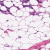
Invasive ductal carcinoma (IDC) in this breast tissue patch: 0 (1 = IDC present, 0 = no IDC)